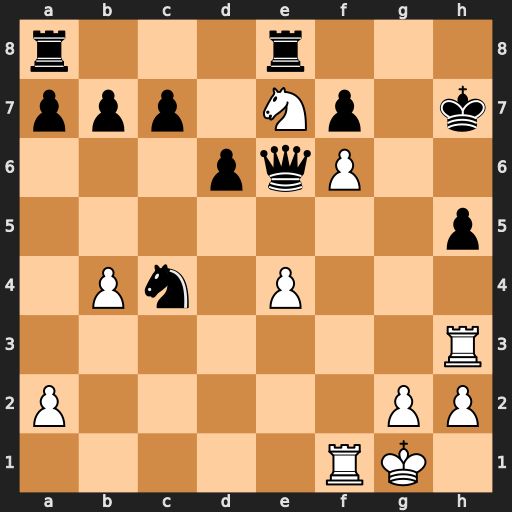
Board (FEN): r3r3/ppp1Np1k/3pqP2/7p/1Pn1P3/7R/P5PP/5RK1
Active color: w
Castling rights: -
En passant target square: -
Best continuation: Rxh5#